Chest X-ray. View position: PA
Patient age: 39
Patient sex: M
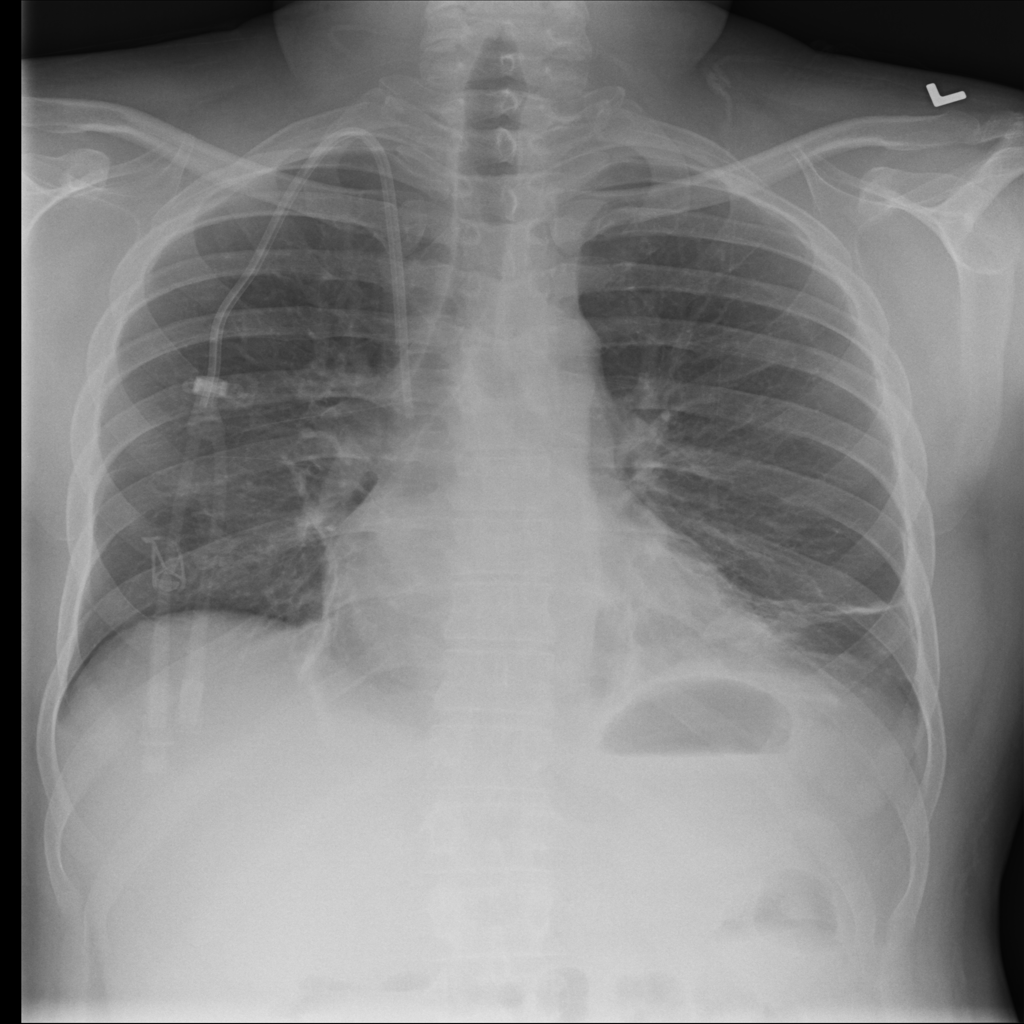
Finding: Pneumothorax